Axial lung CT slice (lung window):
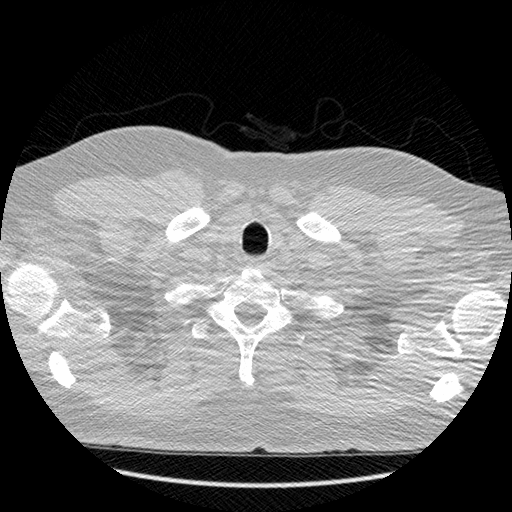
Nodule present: no